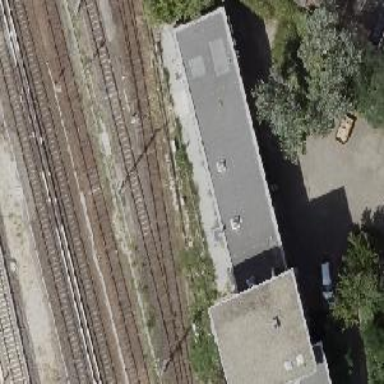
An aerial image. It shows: Railway switch.